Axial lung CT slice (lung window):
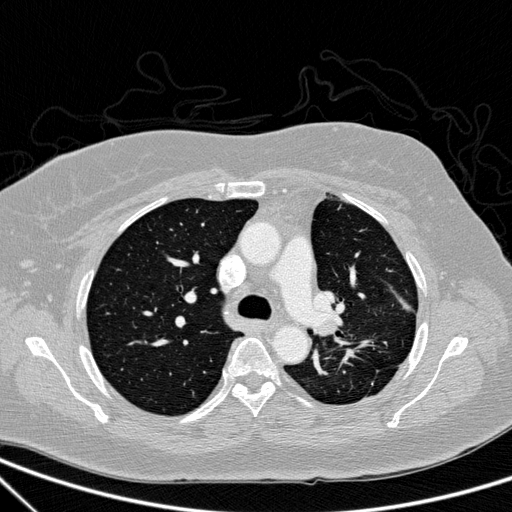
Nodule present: no